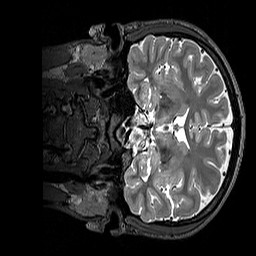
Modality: T2w
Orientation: coronal
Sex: male
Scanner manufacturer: siemens
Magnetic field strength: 3 T
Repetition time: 3.2 s
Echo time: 0.409 s